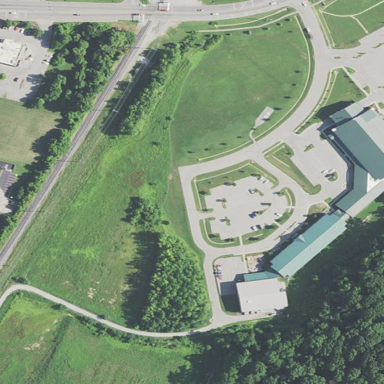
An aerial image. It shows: School.